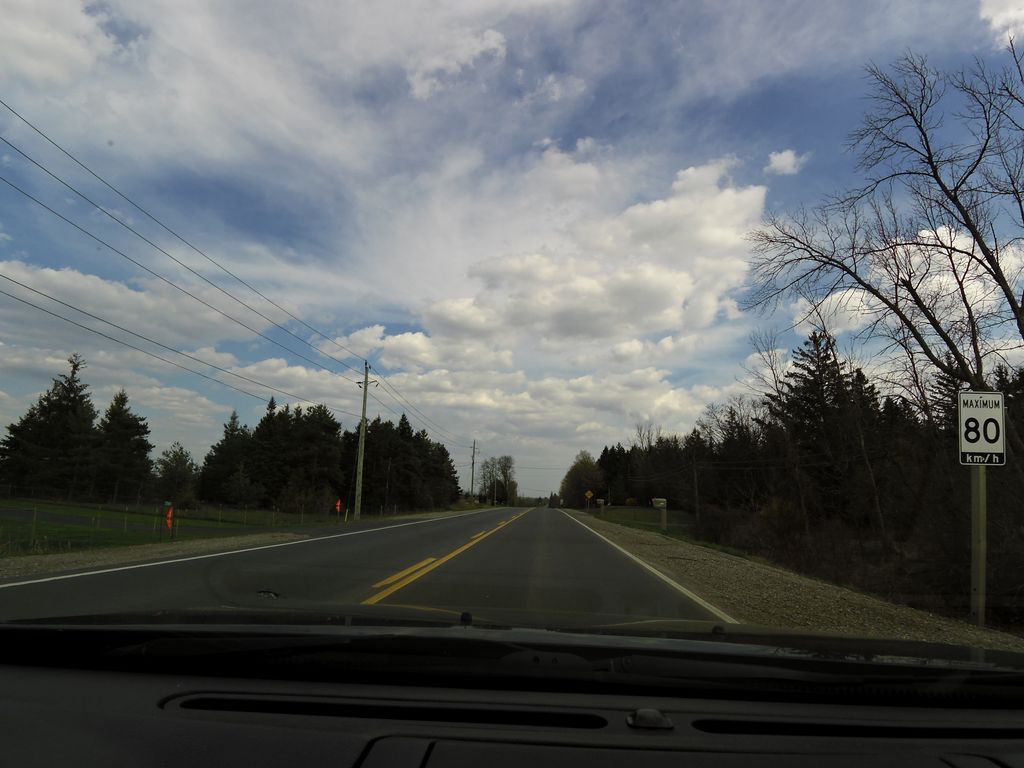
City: kitchener-waterloo